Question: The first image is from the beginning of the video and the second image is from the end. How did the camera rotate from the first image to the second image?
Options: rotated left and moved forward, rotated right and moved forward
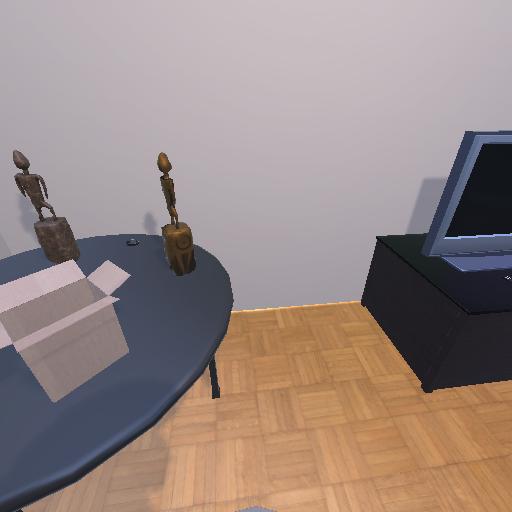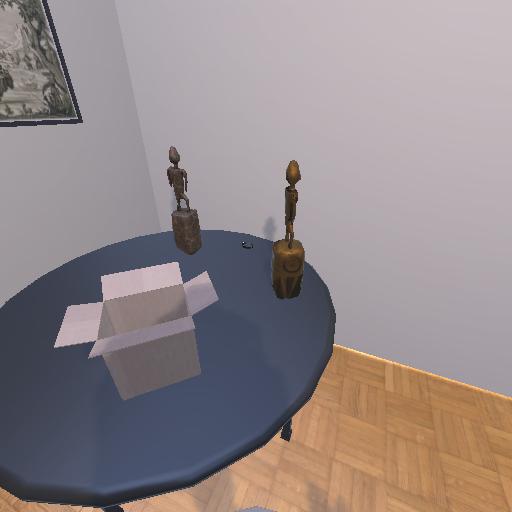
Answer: rotated left and moved forward